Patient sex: M
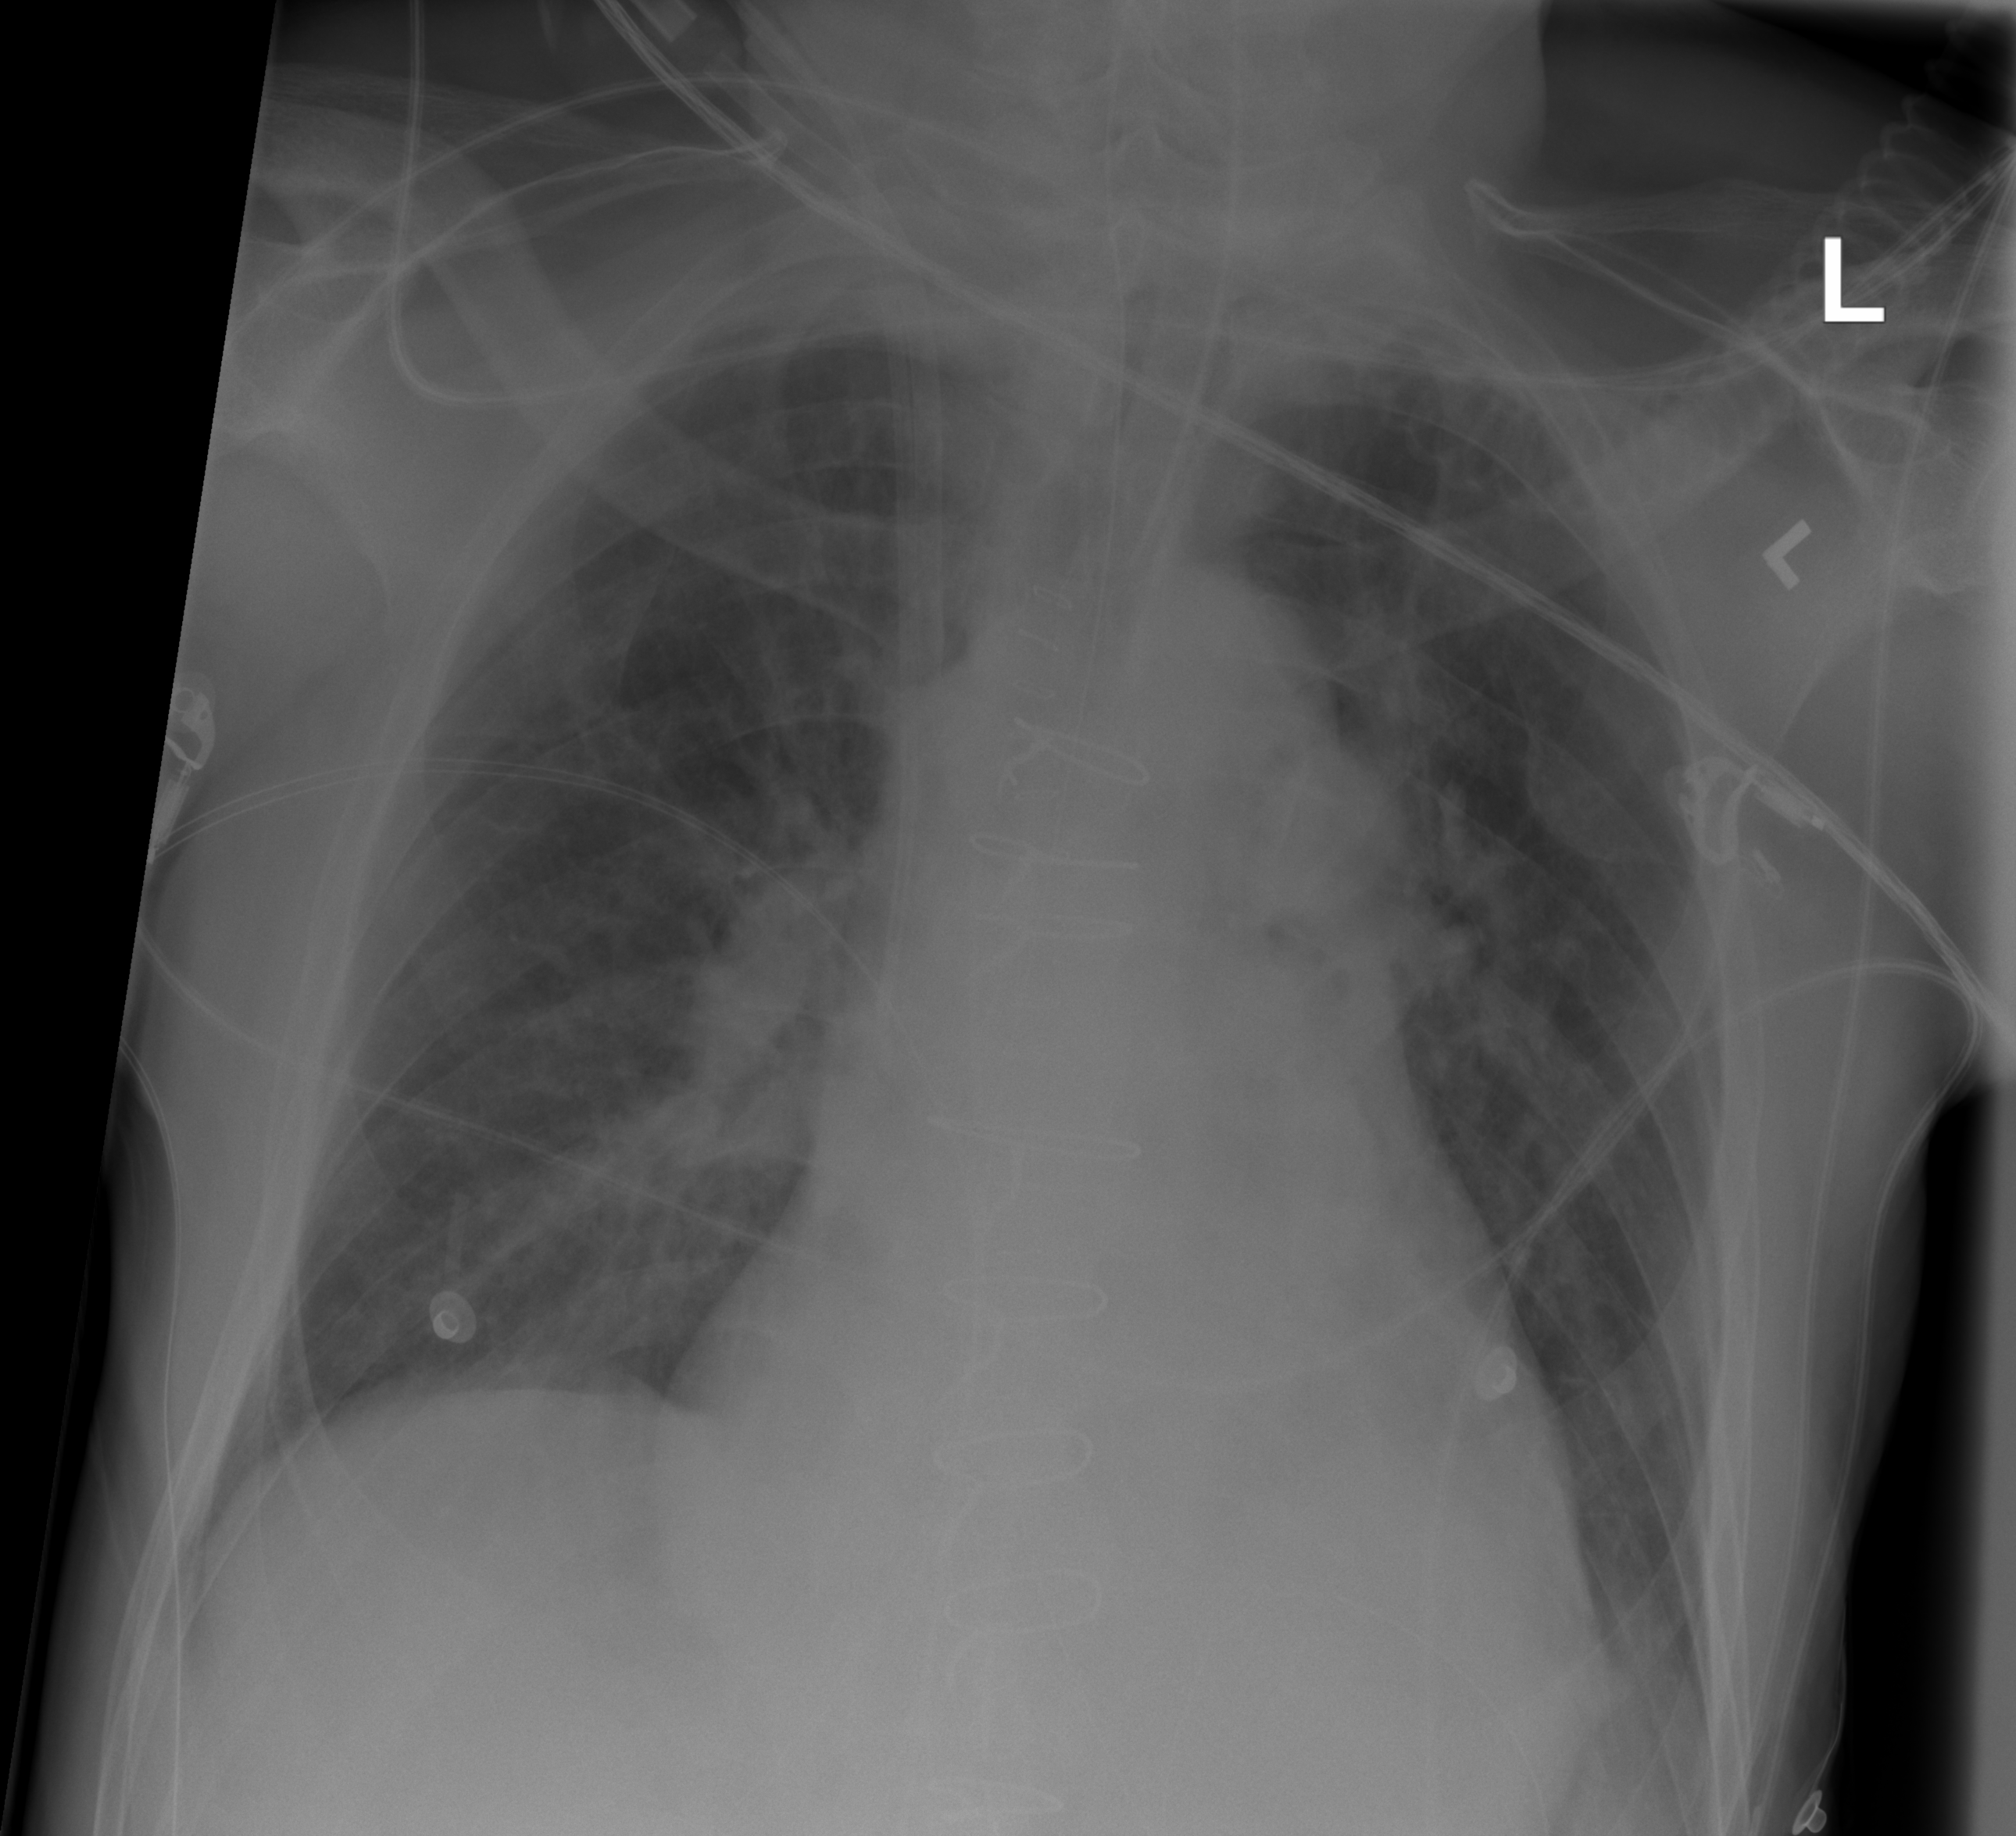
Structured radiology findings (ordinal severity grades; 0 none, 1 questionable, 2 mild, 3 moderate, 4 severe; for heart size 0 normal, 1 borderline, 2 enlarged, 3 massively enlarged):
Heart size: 2
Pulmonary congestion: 2
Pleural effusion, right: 0
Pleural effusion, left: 2
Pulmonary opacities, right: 0
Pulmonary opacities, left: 0
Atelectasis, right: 0
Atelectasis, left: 2